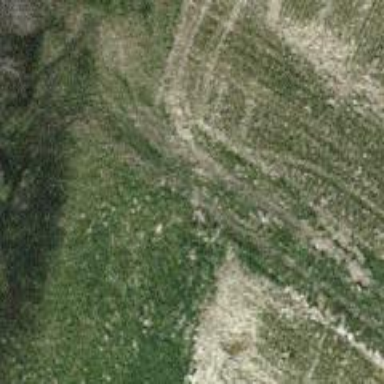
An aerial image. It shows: Grassy track road with grade 4 track type.